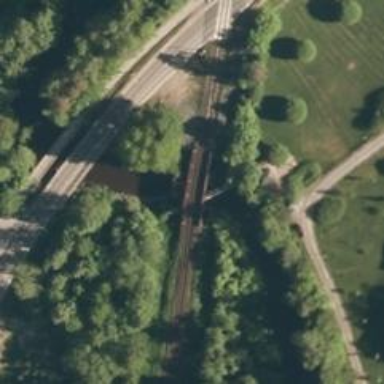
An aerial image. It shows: Continuous rail bridge over railway.